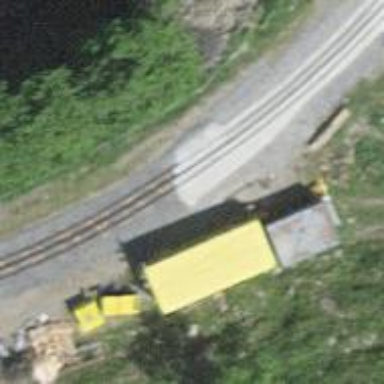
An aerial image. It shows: Narrow-gauge railway running along embankment.